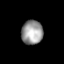
Tissue: prostate
Cell type: T cells
Senescence score: 0.2586
Nuclear area (px): 503
Mean DAPI intensity: 154.751